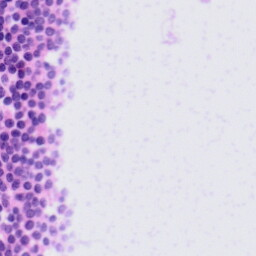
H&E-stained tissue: Tonsil